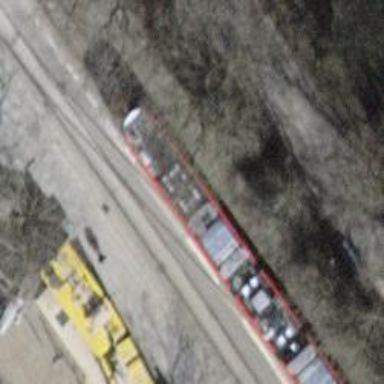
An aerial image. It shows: Tram railway siding with electrified contact line. There is one track in the siding.